Question: I have a '.rmd' file called 'mycode.rmd' saved in a subdirectory called 'root/scripts' on <URL>.
'''
R Markdown
========================================================
I'd like to find a way to 'knit to HTML' in RStudio and have the resulting .md
file save one level up in the root directory with a different name, README.md,
so Github will display it.
'''{r, results='hide'}
math <- 1 + 1
'''
'''
This way 'README.md' in the root folder will always be up to date with my 'real' '.rmd' file in 'root/scripts'. The most I want to do to make this happen is press 'knit to HTML' from RStudio when working on 'mycode.rmd'.

:
A solution based on comments from @Thomas:
'''
Here is one option:
'''{r, include=FALSE}
# add this chunk to end of mycode.rmd
file.rename(from="scripts/mycode.md",
to="README.md")
'''
'''
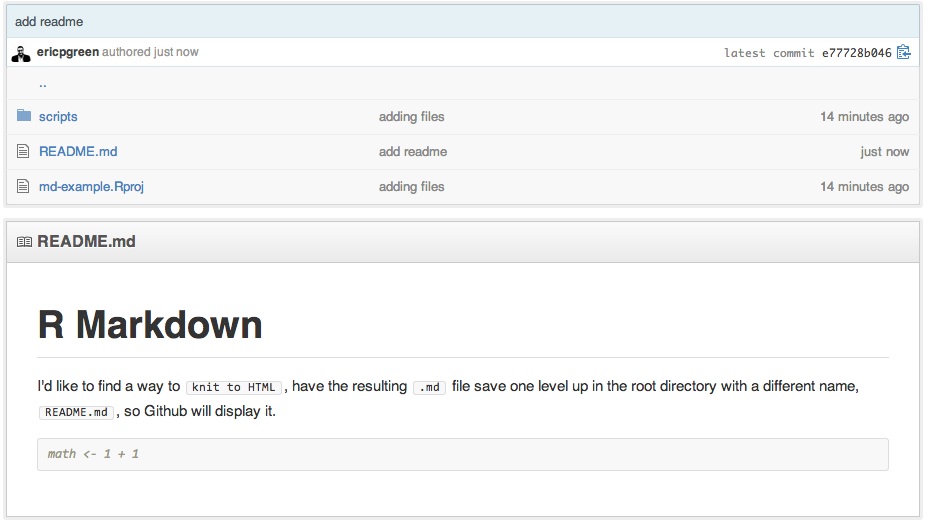
Answer: A solution based on comments from @Thomas:
Here is one option:
'''
'''{r, include=FALSE}
# add this chunk to end of mycode.rmd
file.rename(from="scripts/mycode.md",
to="README.md")
'''
'''